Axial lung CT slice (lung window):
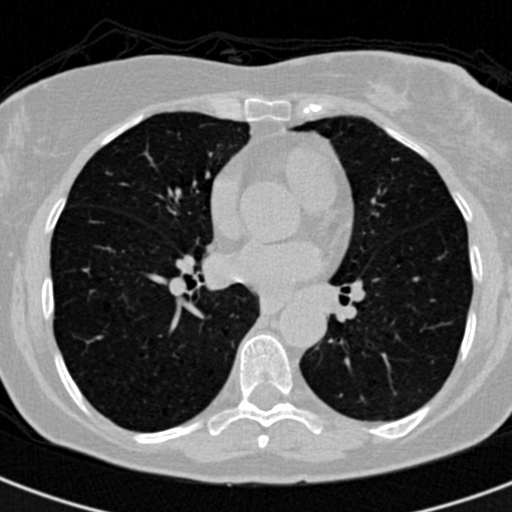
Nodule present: no